Question: I'm attempting to use tabs generated by CSS to show an active state of an arrow under the tab. I was trying to position the image for the hover event with the background position properties, but it would bring the image outside of the given proportions of the tab.
This is the page: <URL>. The active tab should look like this:

The CSS styles are the following one:
'''
#example-one li.nav-one a.current, ul.one li a:hover {
background:url("images/tabarrow.png") no-repeat scroll center bottom #999933;
border-bottom:1px solid #666666;
color:#666666;
padding:4px 15p
'''
How can I get this image to show at the bottom of the predefined background? These tabs will be included in multiple locations, with varying length of text, so they should only use the one image.
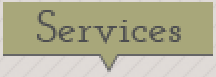
Answer: Here's is HTML and CSS i got from tweaking your page in Firebug that gets the desired effect:
'''
<li class="nav-one" style="display:block; height:35px; background: url('http://thegoodgirlsnyc.com/holly/images/tabarrow.png') no-repeat 50% 24px;">
<a href="#one" class="current" style="background:#993; display:block; width:85px; height:20px; line-height:20px;padding:2px;">Featured</a>
</li>
'''
You can convert the inline styles to the appropriate CSS styles. The above markup is just for the selected LI element and the anchor element inside.
Hope this helps you.
Ok, here's an updated version for you that should work (note, the above CSS should only be applied to the selected LI and the A element within):
'''
<ul class="nav">
<li class="nav-one current"><a href="#one">Services</a></li>
<li class="nav-two"><a href="#two">Clients</a></li>
</ul>
'''
NOTE: class='nav-one ' on selected LI element instead of A element
'''
ul.nav li.current { display:block; height:35px; background: url('http://thegoodgirlsnyc.com/holly/images/tabarrow.png') no-repeat 50% 24px; }
ul.nav li.current a { background:#993; display:block; width:85px; height:20px; line-height:20px;padding:2px; }
'''
There is an error in your CSS selector. It should be:
'''
#example-one ul.nav ul.one li.nav-one.current { ... }
#example-one ul.nav ul.one li.nav-one.current a { ... }
'''
Here's a sample of what i did in Chrome and the result:

Also, it looks like your image path is not resolving to the image on your server correctly, in my case it is because I put in the full path to the image.
You didn't change the markup to have the "" class on the LI element instead of the A element.